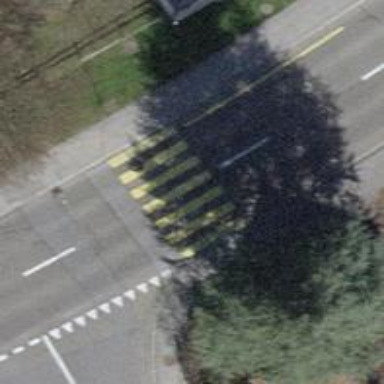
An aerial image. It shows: Marked crossing on the road.